Question: I would like to add the ratio between the value counts of a stacked bar plot above the bars, how can I do it?
here is the example data frame:
'''
dat <- read.table(text = " TargetVar Var1 Var2 Var3
0 0 0 7
0 0 1 1
0 1 0 3
0 1 1 7
1 0 0 5
1 0 1 1
1 1 0 0
1 1 1 6
0 0 0 8
0 0 1 5
1 1 1 4
0 0 1 2
1 0 0 9
1 1 1 2 ", header = TRUE)
'''
I wrote the following code:
'''
counts <- table(dat$TargetVar, dat$Var3)
barplot(counts, main="Is churn",
xlab="Var1", col=c("darkblue","red"),
legend = rownames(counts))
'''
and got this chart, but how can I add the ratio above the bars?

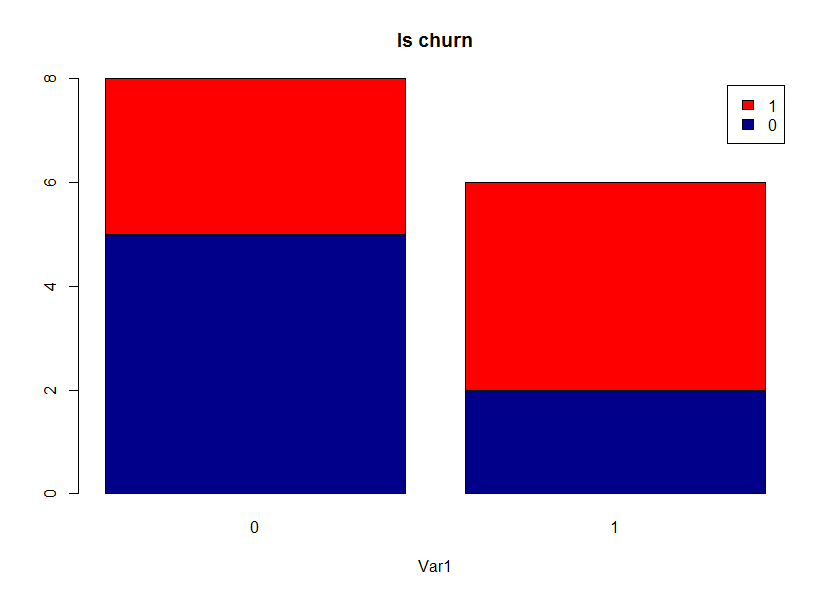
Answer: This should work:
'''
barX <- barplot(counts, main="Is churn",
xlab="Var1", col=c("darkblue","red"),
legend = rownames(counts))
ratios <- apply(counts, 2, paste, collapse = "/")
text(cex=.9, x=barX, y=apply(counts, 2, sum) + .05, ratios, xpd=TRUE)
'''

Per your request:
'''
ratios <- paste(apply(counts, 2, paste, collapse = "/"), " = ",
apply(counts, 2, function(x) x[1]/x[2]), "%")
'''